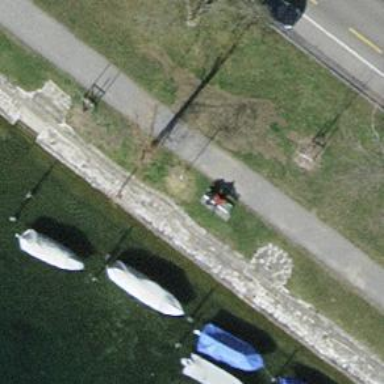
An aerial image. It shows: Bench.